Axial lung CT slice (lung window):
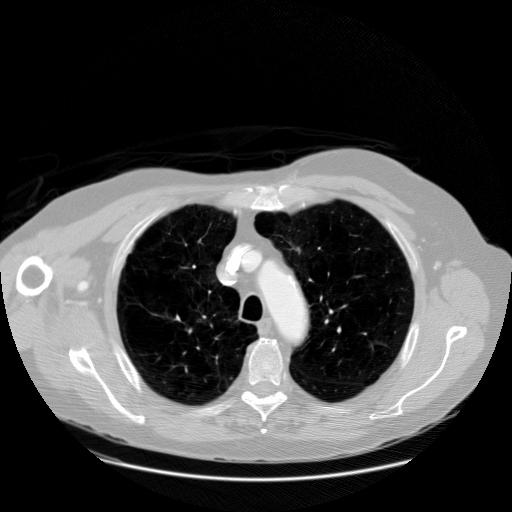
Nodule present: no